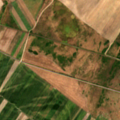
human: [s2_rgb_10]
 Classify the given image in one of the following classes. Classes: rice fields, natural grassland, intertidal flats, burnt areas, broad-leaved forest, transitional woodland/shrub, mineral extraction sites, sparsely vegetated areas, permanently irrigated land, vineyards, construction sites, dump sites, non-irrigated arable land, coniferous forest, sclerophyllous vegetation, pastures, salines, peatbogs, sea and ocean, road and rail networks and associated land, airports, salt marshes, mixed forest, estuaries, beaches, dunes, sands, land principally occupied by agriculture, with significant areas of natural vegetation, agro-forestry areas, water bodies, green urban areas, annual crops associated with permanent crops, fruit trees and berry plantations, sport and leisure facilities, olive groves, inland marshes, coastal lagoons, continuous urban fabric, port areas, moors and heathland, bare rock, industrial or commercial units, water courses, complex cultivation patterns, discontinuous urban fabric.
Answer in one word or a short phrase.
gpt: non-irrigated arable land, pastures